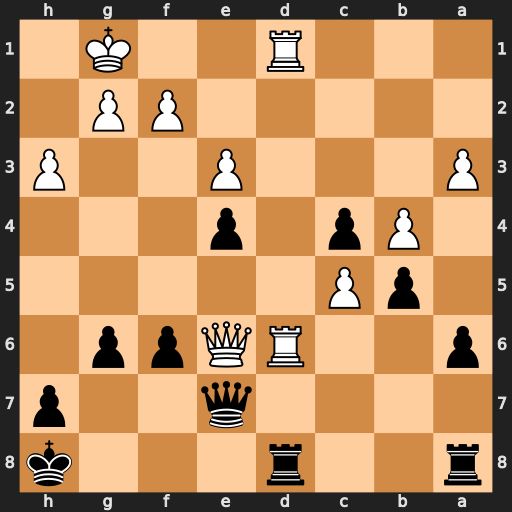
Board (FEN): r2r3k/4q2p/p2RQpp1/1pP5/1Pp1p3/P3P2P/5PP1/3R2K1
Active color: b
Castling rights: -
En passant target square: -
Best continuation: Qxe6 Rxd8+ Rxd8 Rxd8+ Kg7